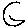
Label: moon